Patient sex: M
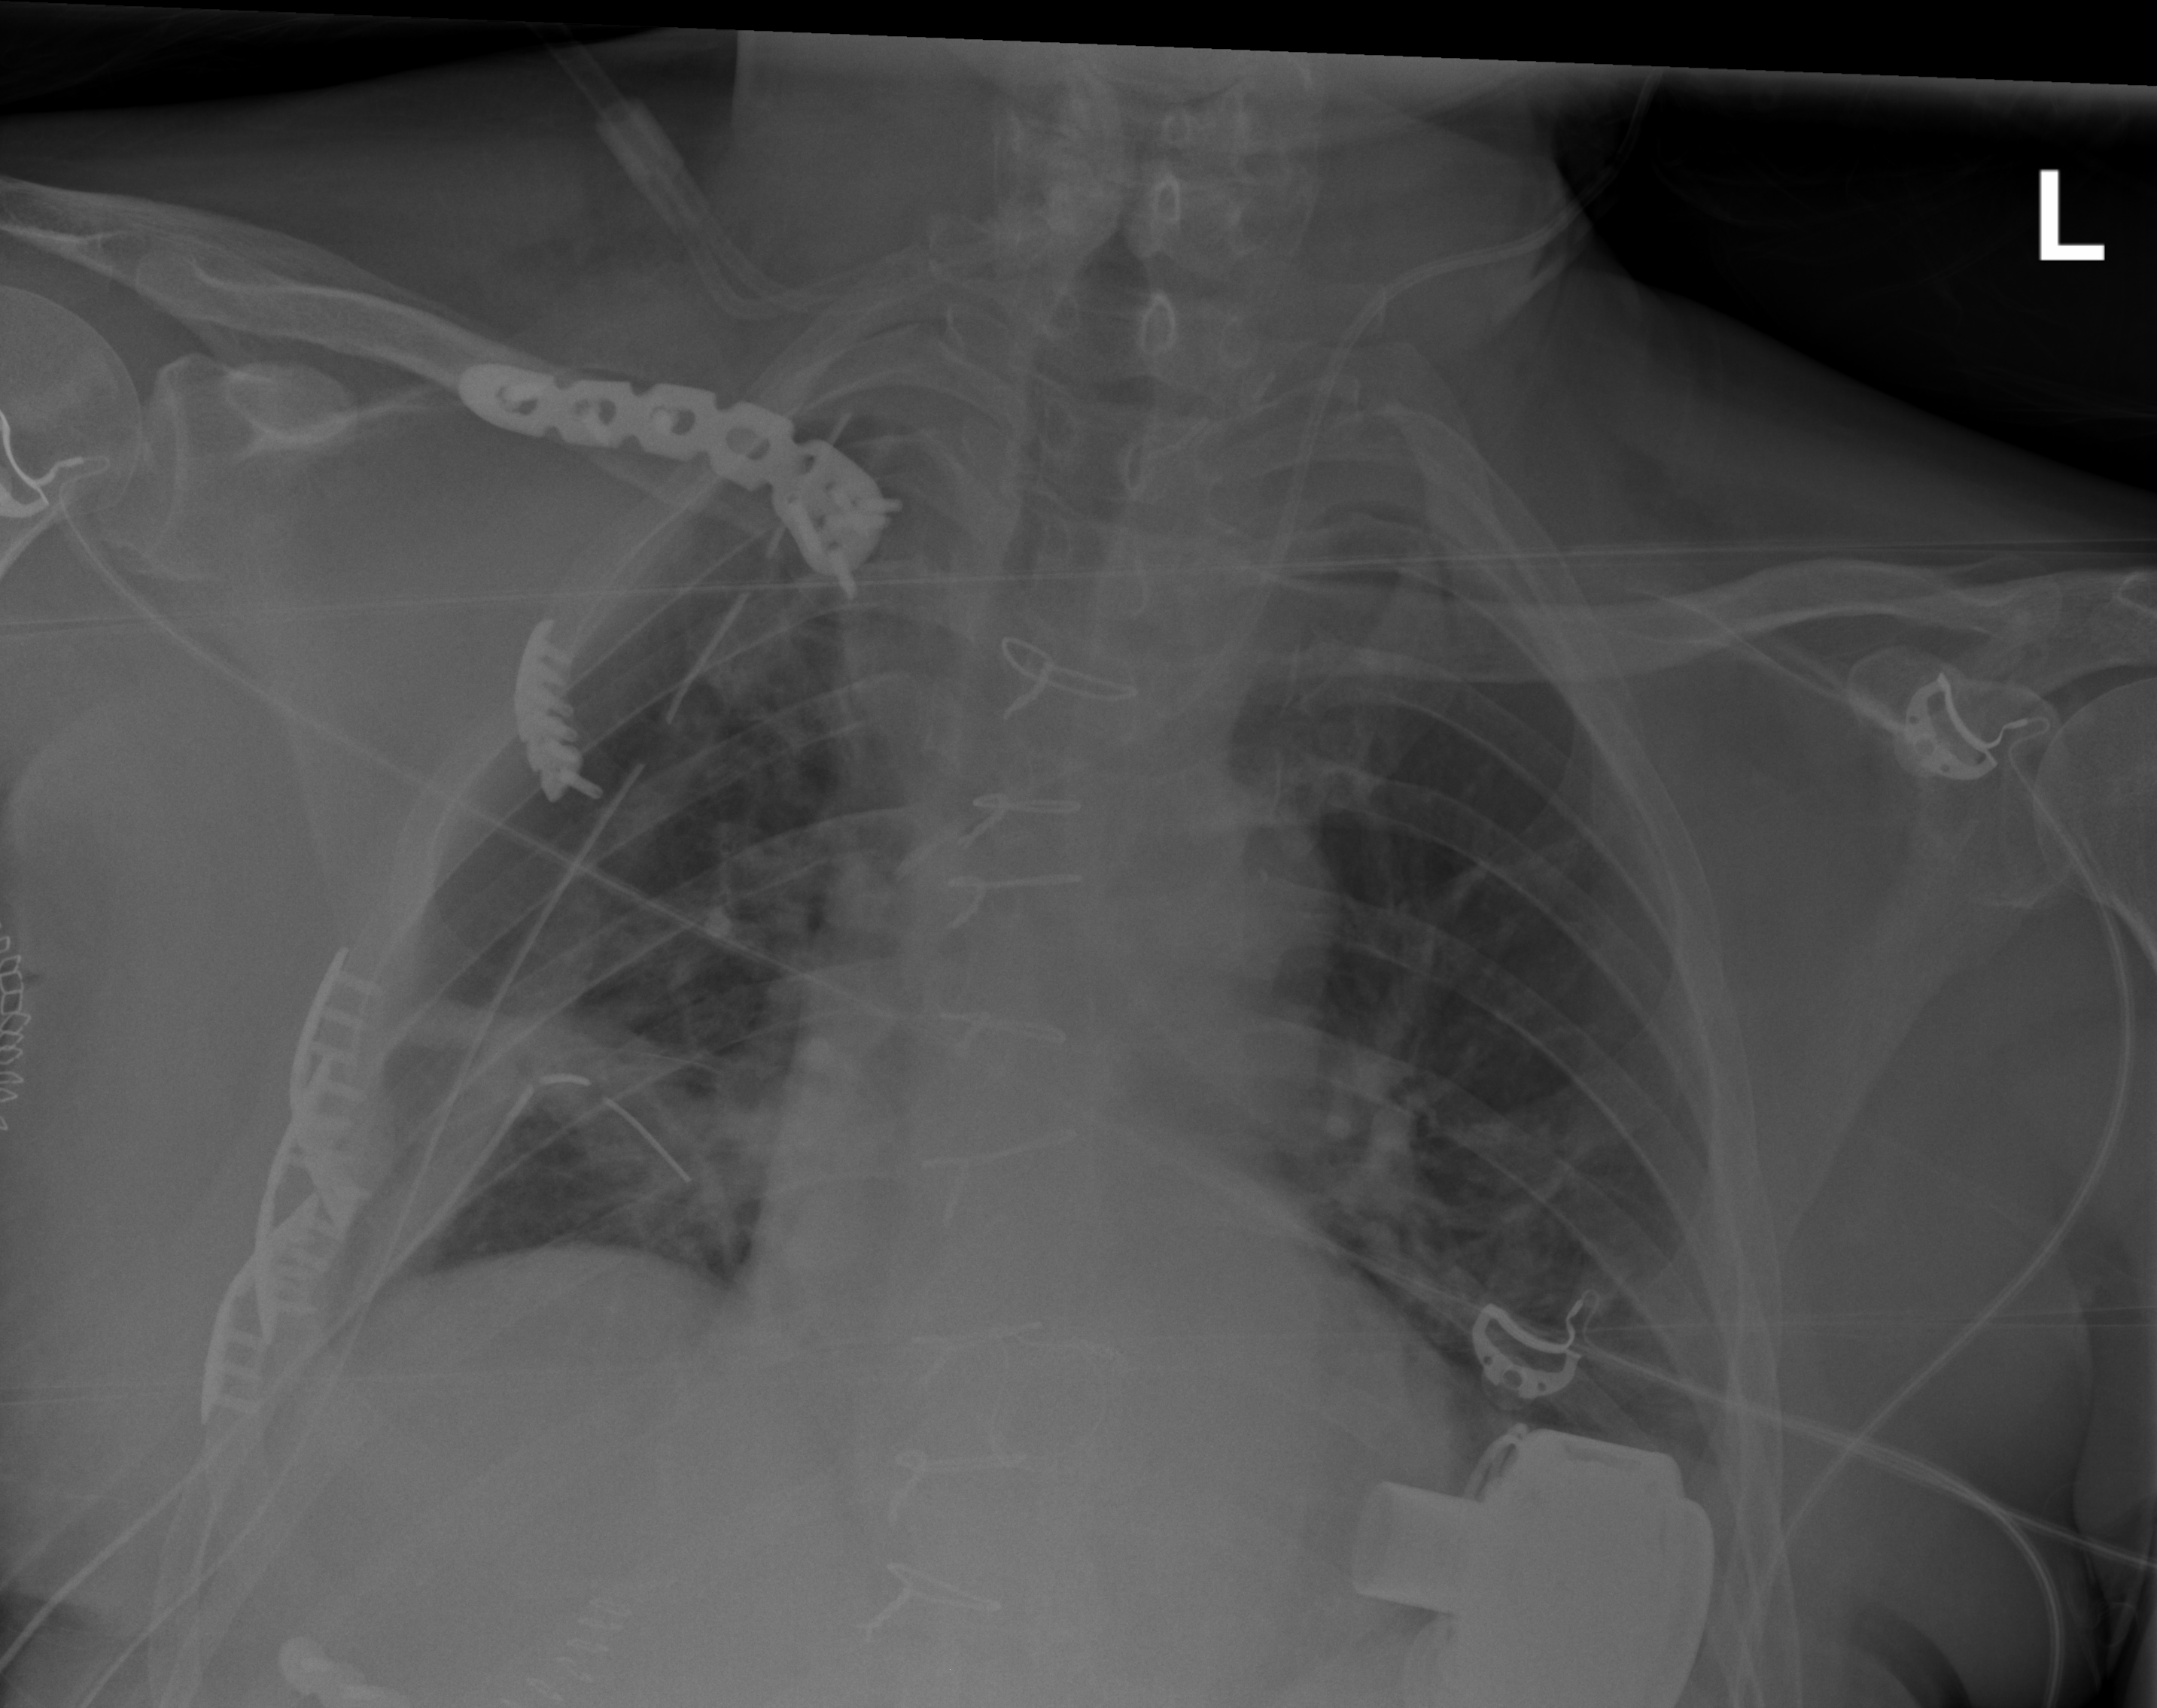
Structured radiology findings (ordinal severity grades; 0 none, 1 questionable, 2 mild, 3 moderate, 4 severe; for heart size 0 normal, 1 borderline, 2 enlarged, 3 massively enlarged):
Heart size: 0
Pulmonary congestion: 0
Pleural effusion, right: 1
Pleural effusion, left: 1
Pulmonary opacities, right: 0
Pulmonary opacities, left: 0
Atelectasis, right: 2
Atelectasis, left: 2